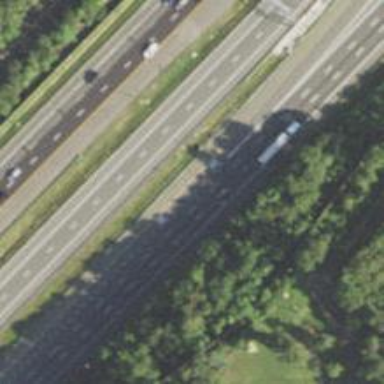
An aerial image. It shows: Motorway.